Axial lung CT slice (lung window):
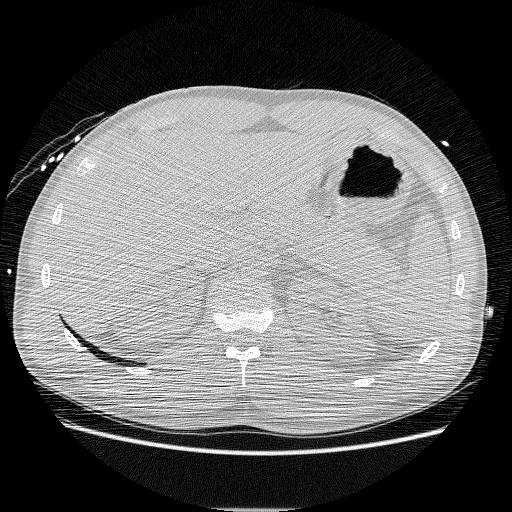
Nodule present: no